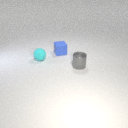
small gray metal cylinder in front of small blue rubber cube